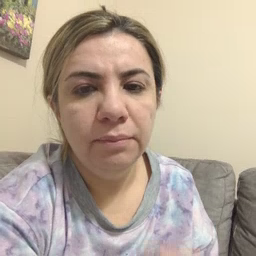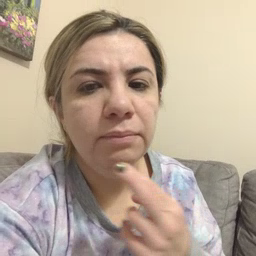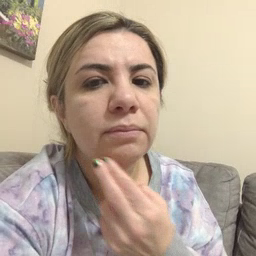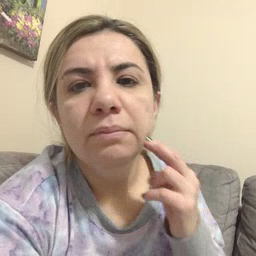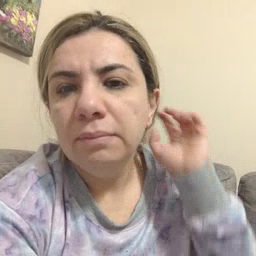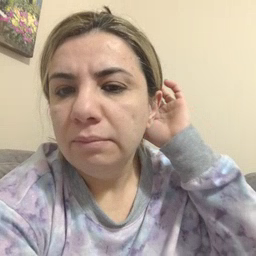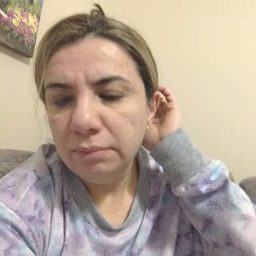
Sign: chin